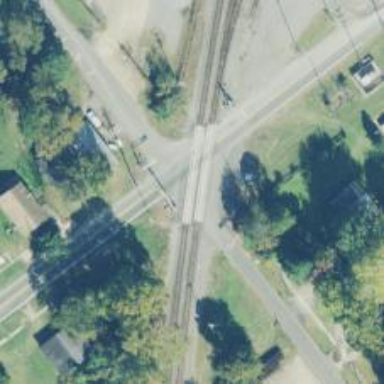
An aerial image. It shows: Level crossing along the railway.